Here is the wavelet time-frequency representation (scalogram) of a rolling-element bearing's vibration measurement. Diagnose the bearing from this image, choosing from: normal, inner_race, outer_race, ball.
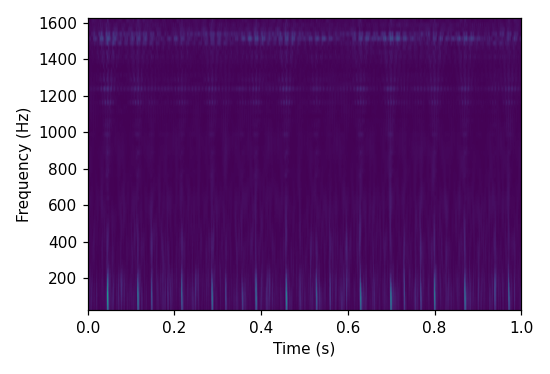
Answer: inner_race